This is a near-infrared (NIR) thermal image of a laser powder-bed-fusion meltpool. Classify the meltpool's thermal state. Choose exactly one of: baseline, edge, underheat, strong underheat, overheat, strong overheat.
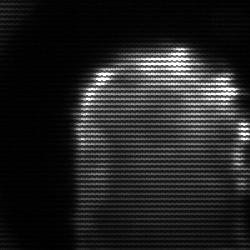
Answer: baseline